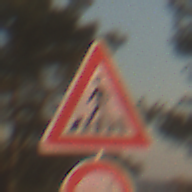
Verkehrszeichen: FussgaengerueberwegRechts
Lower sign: VerbotUeberholenEinspurigeFahrzeuge
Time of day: SunriseSunset
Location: Outdoor (Nature)
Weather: PartlyCloudy
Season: NotSpecified
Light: Natural